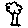
Label: tree